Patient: sex M, age 54
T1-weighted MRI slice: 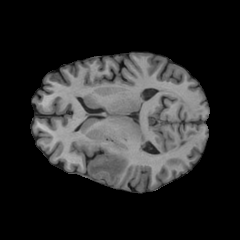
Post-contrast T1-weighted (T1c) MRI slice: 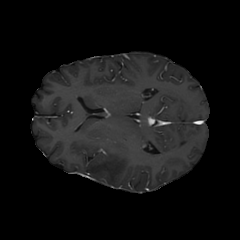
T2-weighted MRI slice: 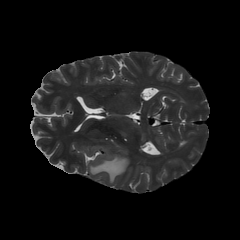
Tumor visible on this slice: yes
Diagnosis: Glioblastoma, IDH-wildtype
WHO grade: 4